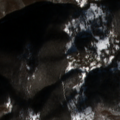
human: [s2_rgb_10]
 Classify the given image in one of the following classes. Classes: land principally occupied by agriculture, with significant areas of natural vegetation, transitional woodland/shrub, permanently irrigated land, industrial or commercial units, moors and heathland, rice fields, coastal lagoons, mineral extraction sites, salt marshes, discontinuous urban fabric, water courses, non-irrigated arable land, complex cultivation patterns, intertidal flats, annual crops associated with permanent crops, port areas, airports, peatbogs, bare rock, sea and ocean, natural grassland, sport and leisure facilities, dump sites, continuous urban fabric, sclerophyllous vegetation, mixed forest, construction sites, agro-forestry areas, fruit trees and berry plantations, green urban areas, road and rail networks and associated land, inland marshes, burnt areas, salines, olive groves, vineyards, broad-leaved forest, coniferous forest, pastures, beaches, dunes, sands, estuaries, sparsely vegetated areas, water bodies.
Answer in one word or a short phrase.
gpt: land principally occupied by agriculture, with significant areas of natural vegetation, broad-leaved forest